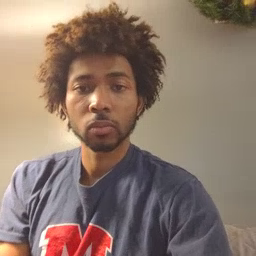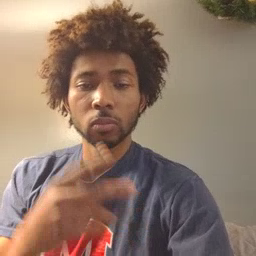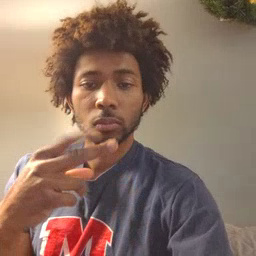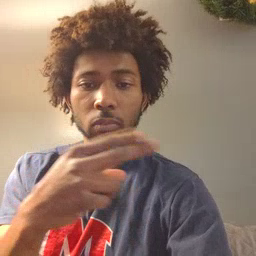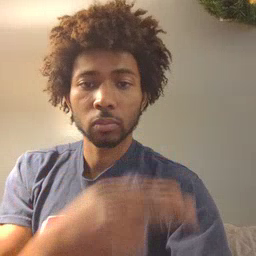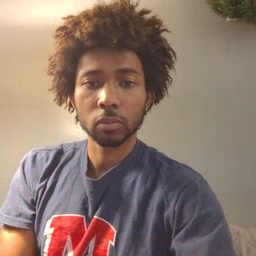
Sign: cut